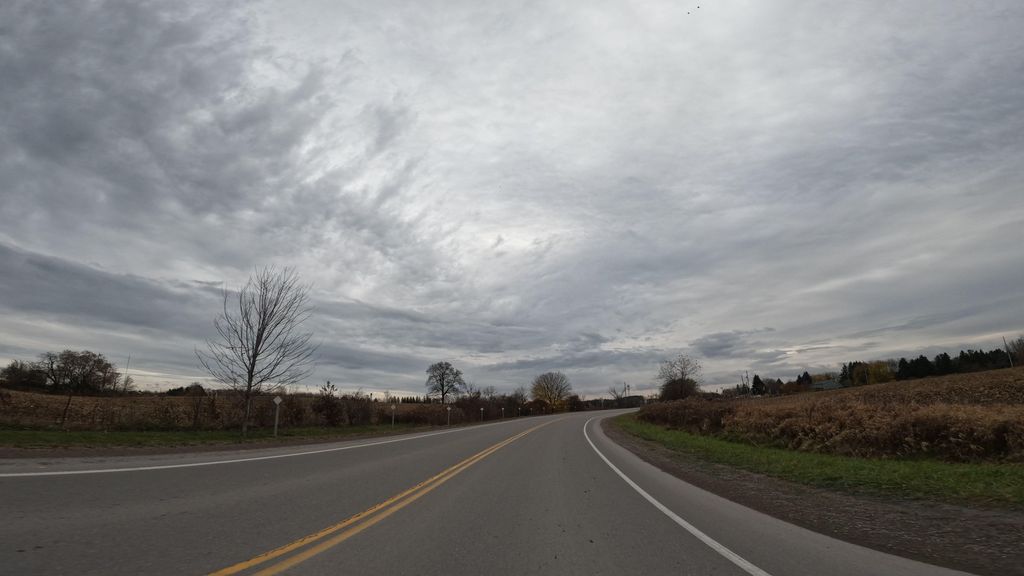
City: hamilton